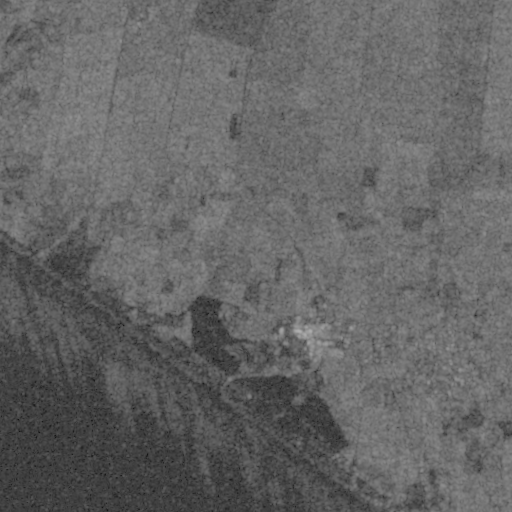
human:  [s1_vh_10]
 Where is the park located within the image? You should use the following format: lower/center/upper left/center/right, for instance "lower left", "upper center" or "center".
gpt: The park is located in the lower right of the image.
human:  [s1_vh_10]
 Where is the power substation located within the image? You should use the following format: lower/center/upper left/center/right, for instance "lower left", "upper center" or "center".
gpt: The power substation is located in the center of the image.
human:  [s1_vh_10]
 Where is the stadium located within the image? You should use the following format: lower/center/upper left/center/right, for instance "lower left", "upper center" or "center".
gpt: The stadium is located in the lower right of the image.
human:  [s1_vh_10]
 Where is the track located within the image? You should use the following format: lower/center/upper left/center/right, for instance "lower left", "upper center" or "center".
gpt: There is no track in the image.

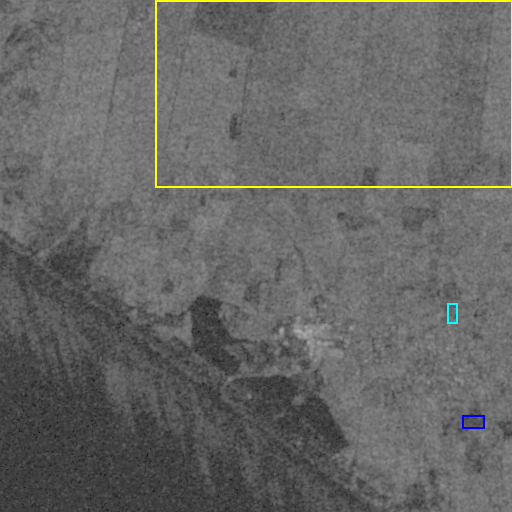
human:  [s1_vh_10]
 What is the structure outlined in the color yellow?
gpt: The structure outlined in yellow is a crop field.
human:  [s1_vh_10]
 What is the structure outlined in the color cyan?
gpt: The structure outlined in cyan is a park.
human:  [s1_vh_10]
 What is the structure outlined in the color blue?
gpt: The structure outlined in blue is a stadium.
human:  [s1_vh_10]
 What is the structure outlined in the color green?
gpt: There is no green outline.